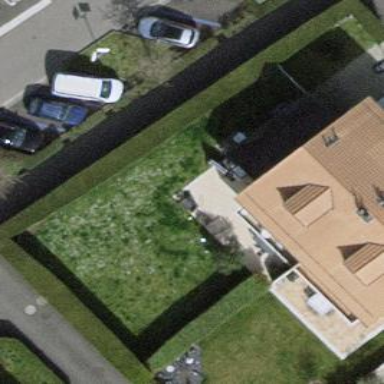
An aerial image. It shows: Garden surrounded by fence.